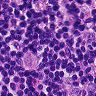
Metastatic tissue present: yes